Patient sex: M
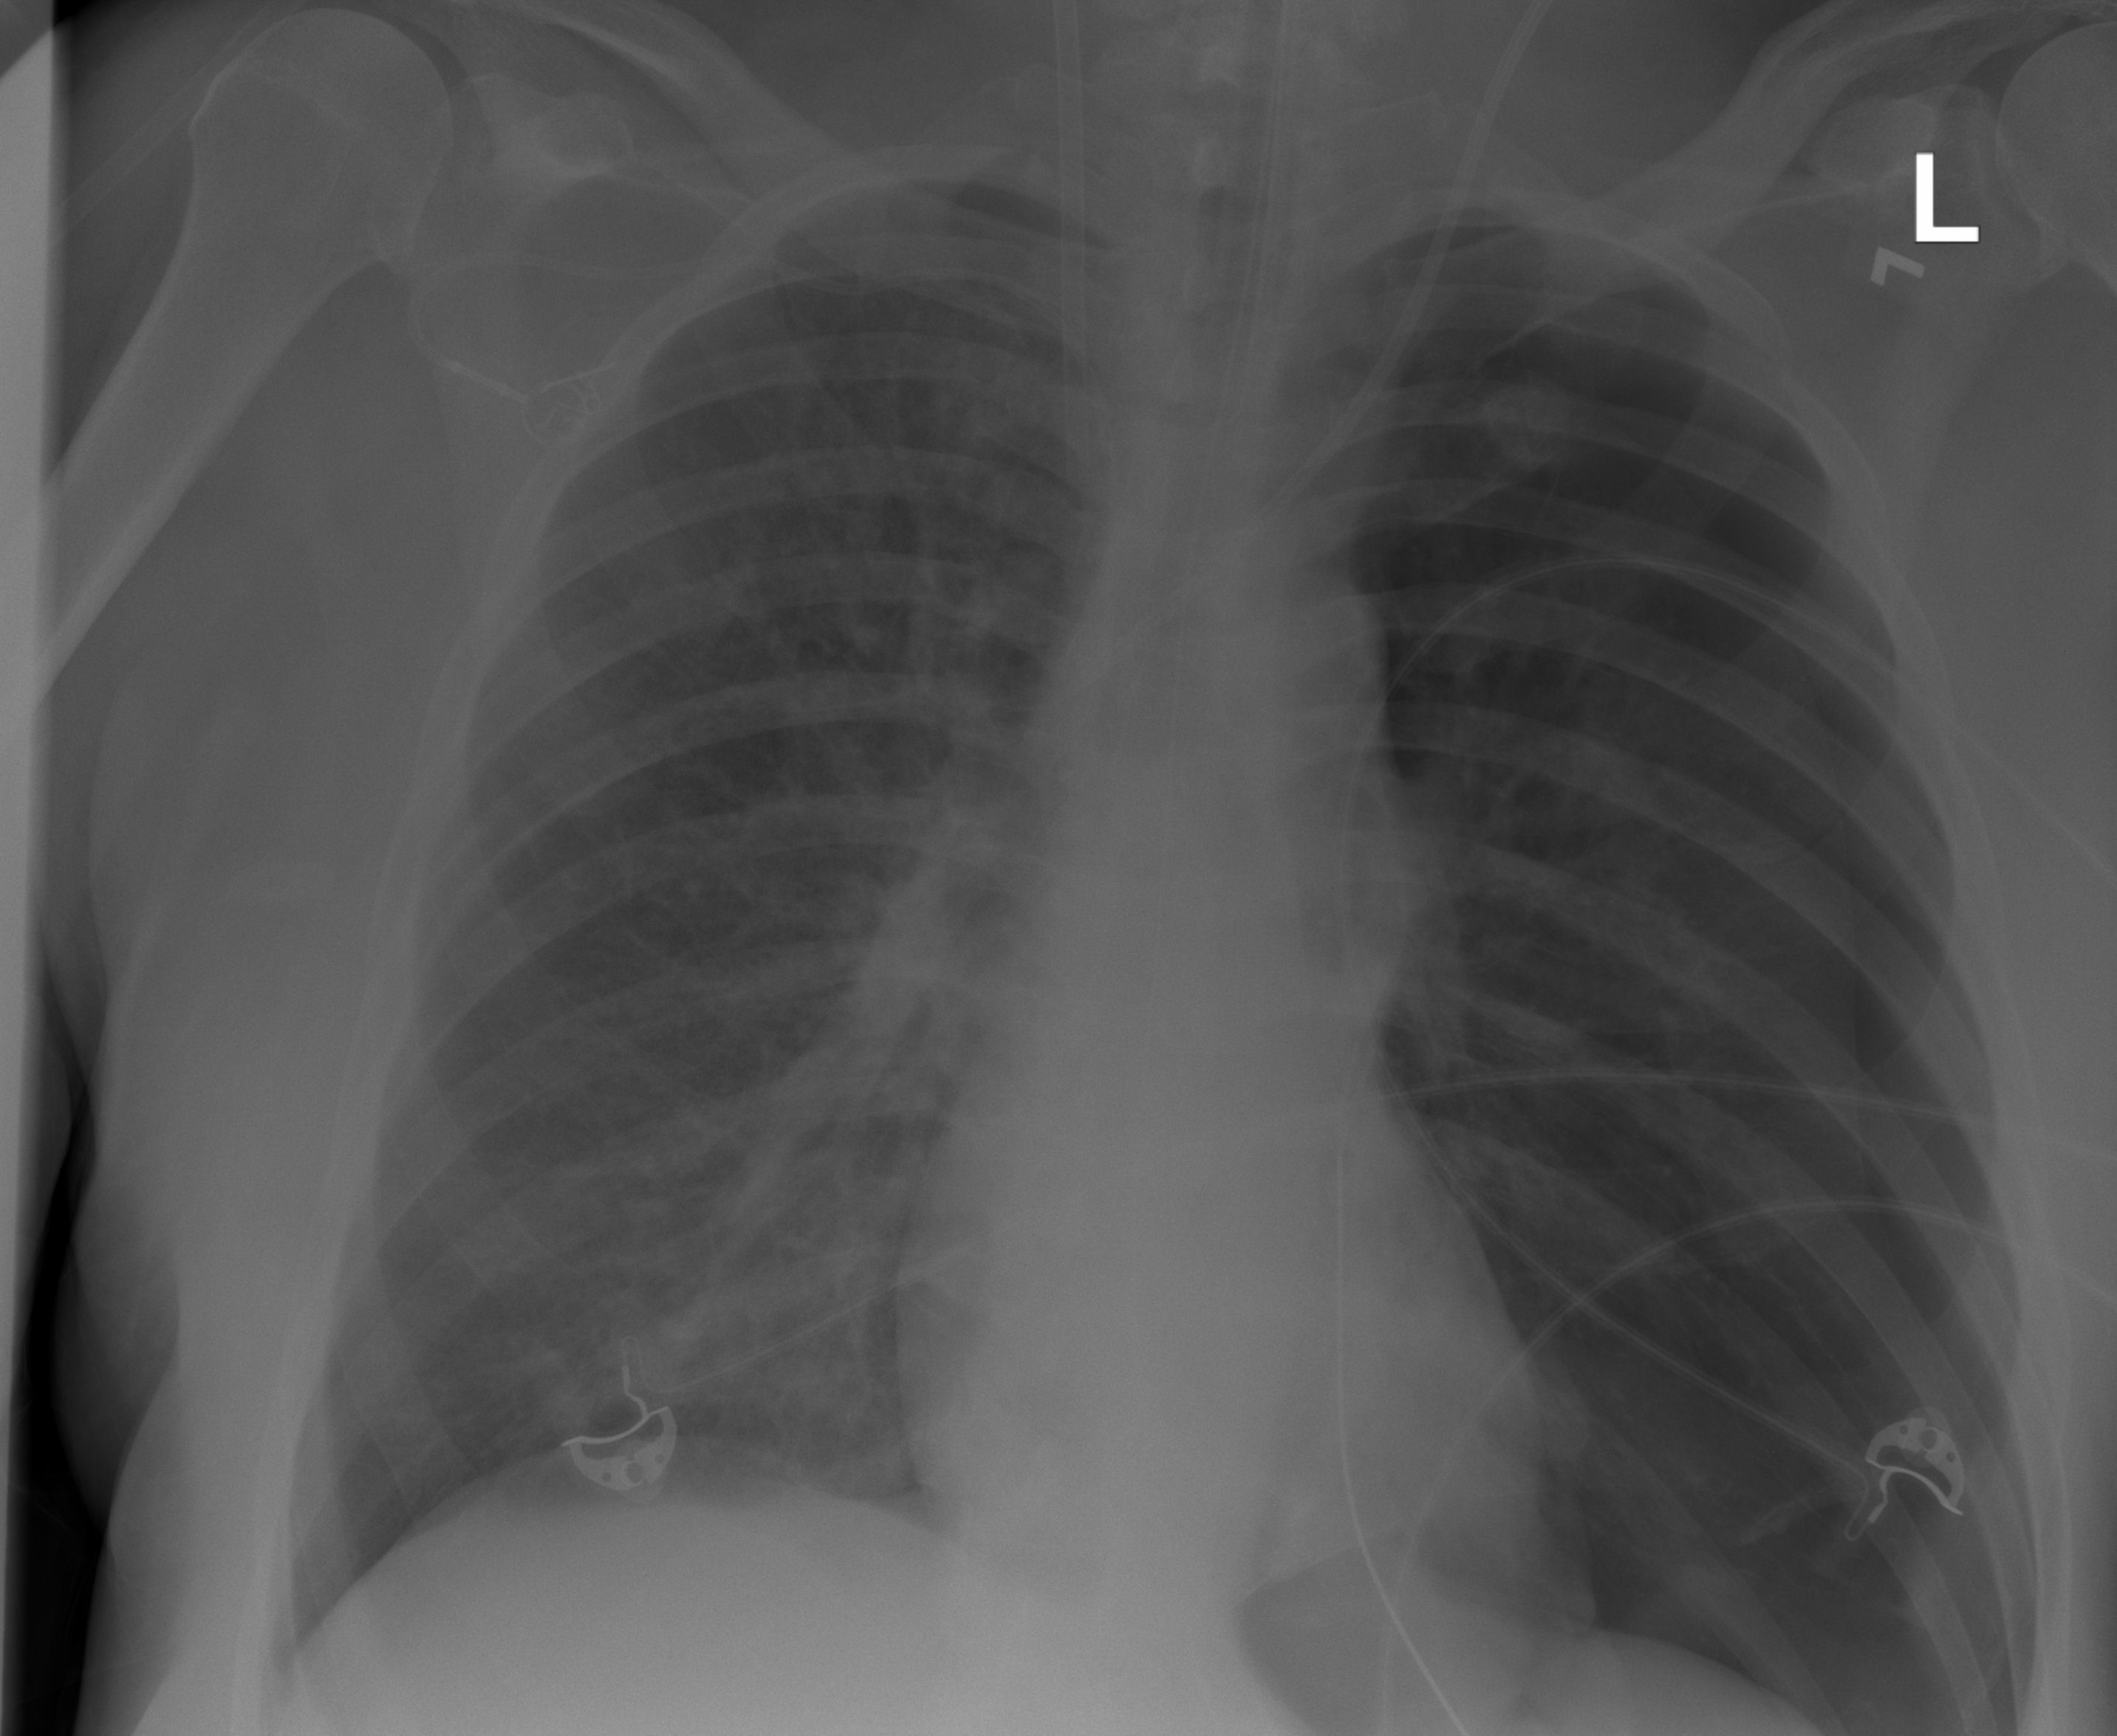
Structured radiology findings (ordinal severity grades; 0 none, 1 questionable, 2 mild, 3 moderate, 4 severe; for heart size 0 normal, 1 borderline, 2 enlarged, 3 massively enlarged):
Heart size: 0
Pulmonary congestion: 2
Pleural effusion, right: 0
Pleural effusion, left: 0
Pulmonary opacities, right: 2
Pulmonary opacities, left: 0
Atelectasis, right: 0
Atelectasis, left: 0